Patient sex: M
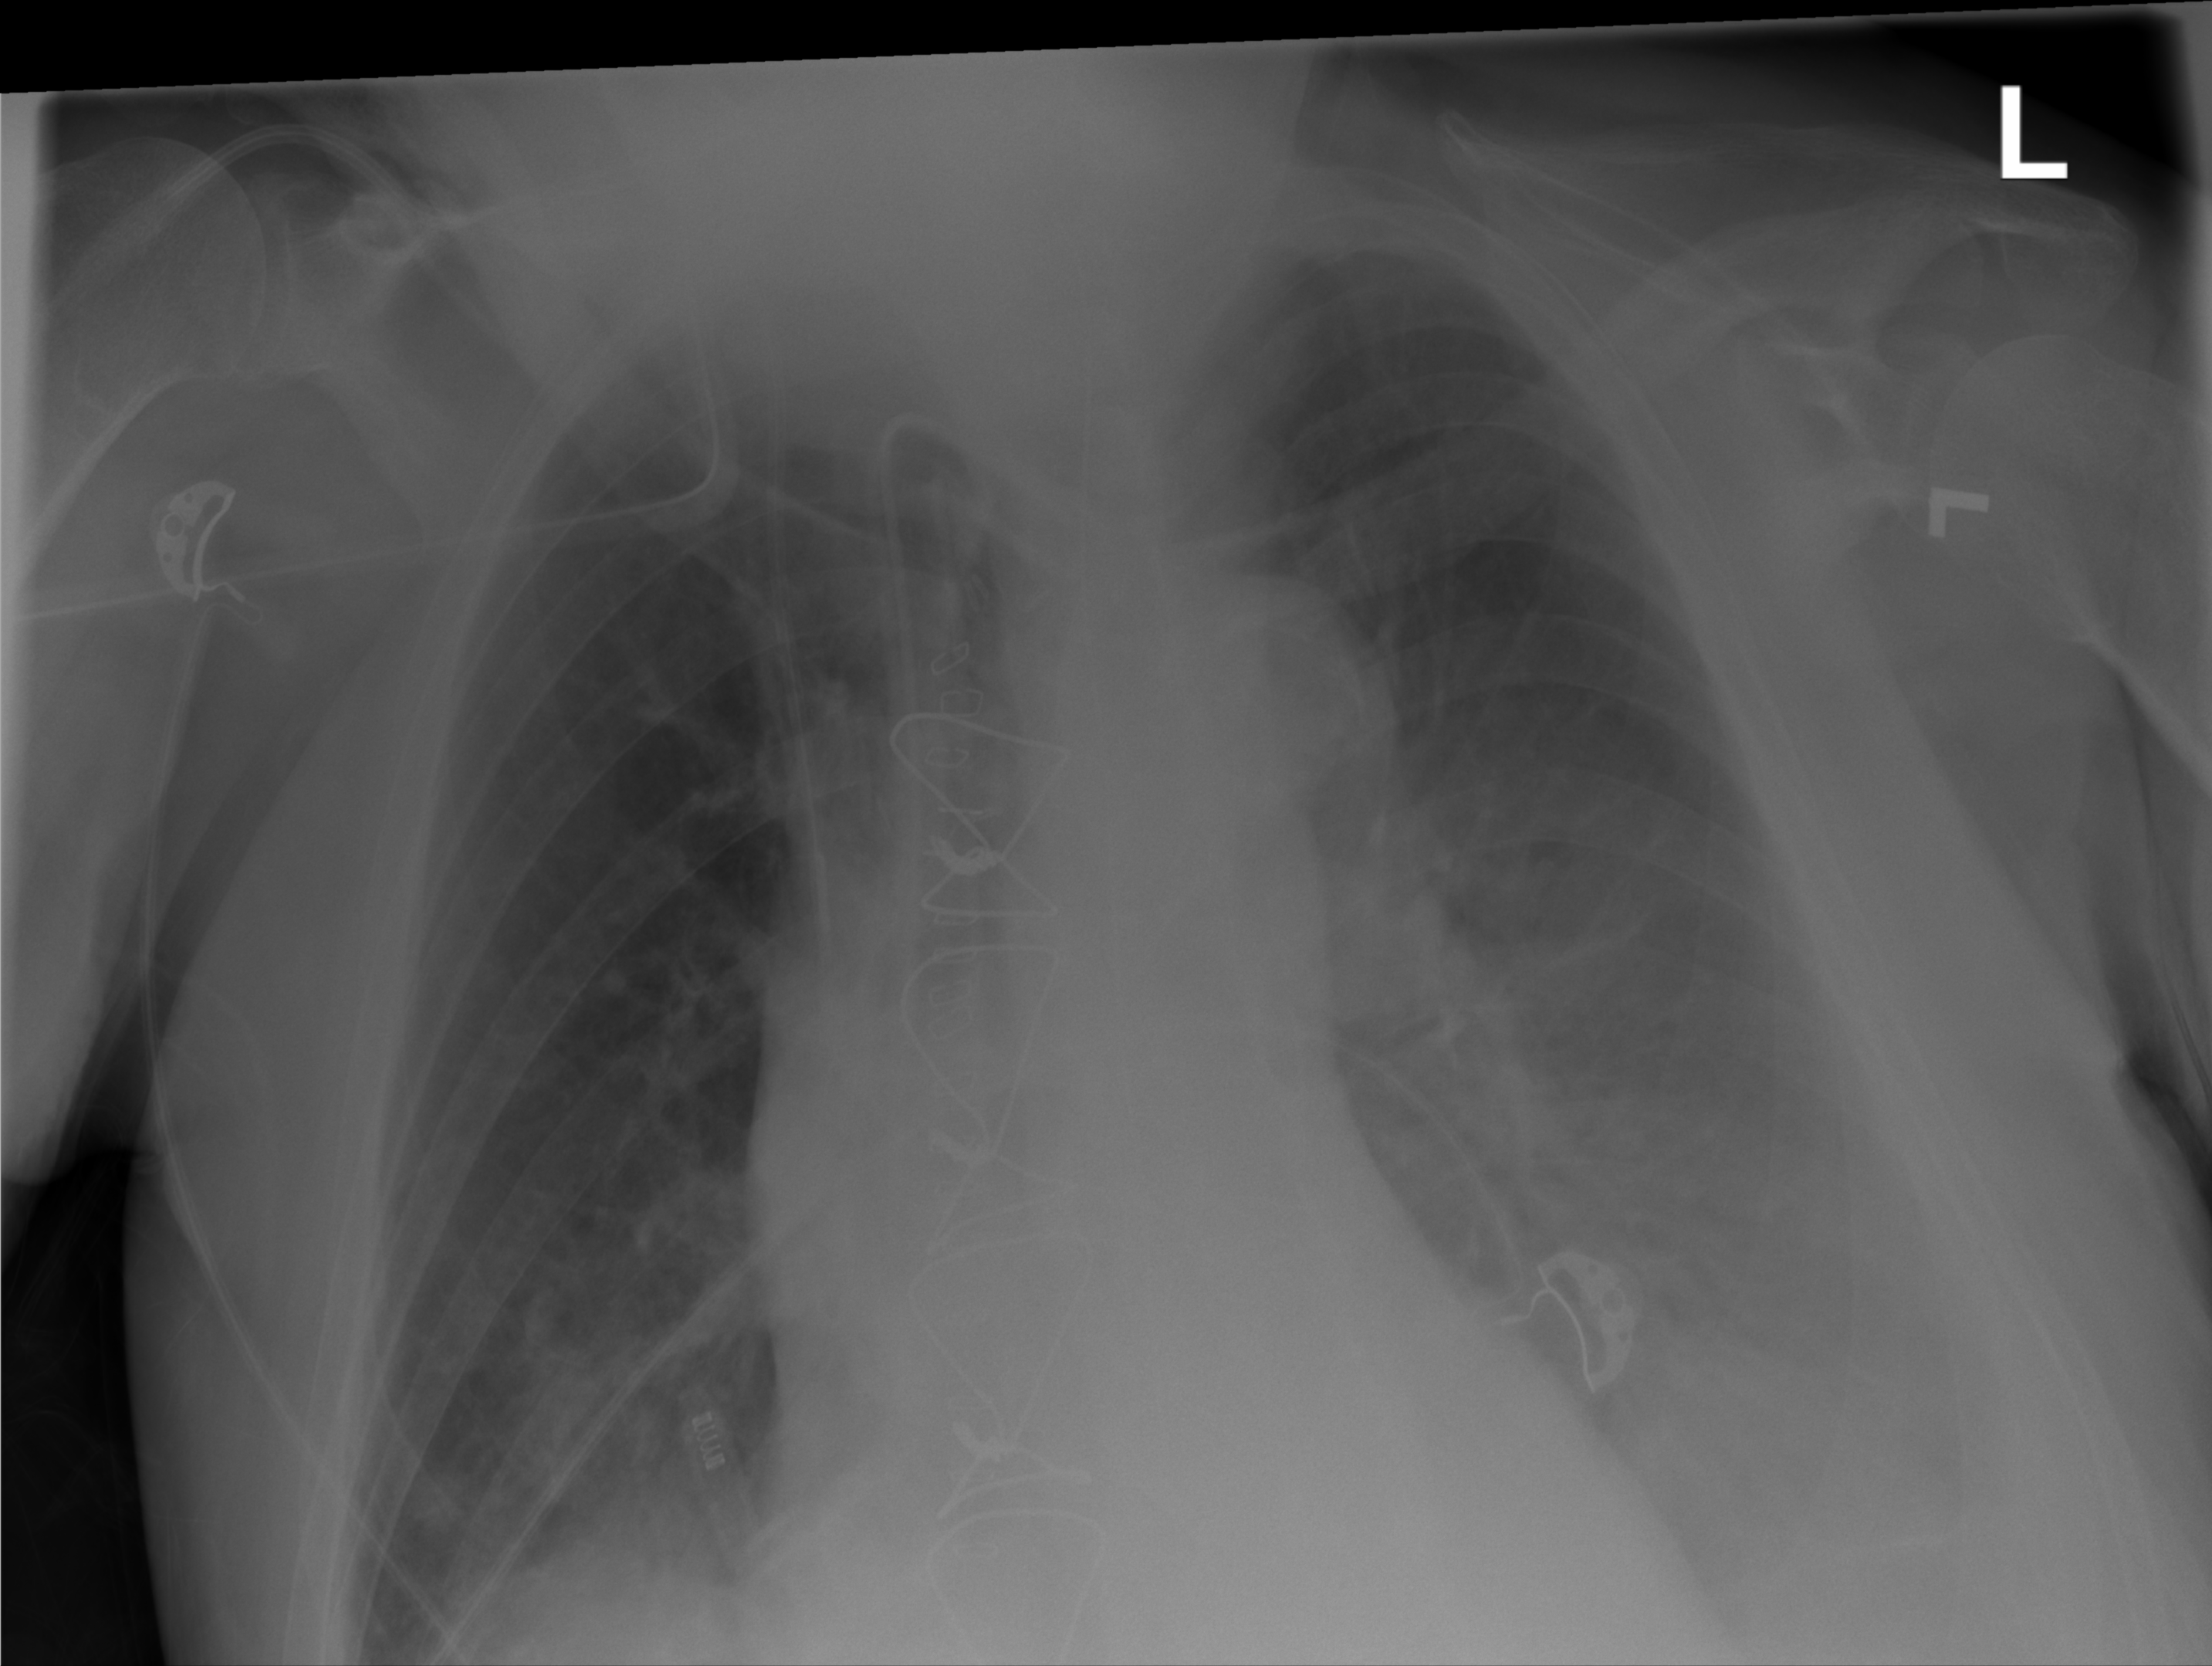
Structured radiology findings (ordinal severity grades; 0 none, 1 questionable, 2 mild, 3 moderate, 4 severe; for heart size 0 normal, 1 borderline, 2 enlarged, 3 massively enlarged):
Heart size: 2
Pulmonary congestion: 0
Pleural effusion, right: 2
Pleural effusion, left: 3
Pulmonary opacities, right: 1
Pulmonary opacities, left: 0
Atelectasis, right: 2
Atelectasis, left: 2